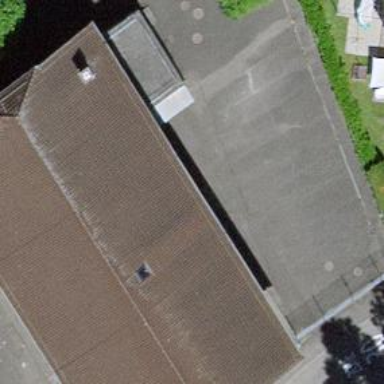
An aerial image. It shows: School building.